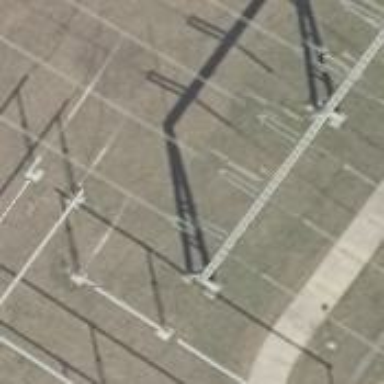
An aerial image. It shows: Power line with three cables.